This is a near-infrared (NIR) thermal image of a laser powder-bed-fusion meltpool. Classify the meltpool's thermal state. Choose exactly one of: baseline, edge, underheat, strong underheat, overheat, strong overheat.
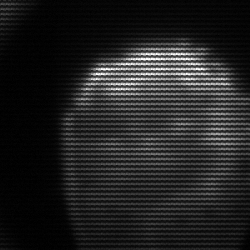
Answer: edge